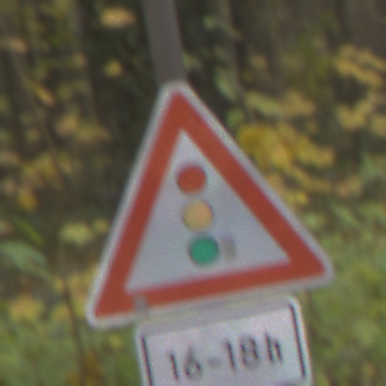
Verkehrszeichen: Lichtzeichenanlage
Zusatzzeichen unten: ZeitangabenOhneBeschraenkungAufWochentage1
Umgebung: Outdoor, Nature
Tageszeit: MorningAfternoon
Wetter: Overcast
Licht: Natural
Jahreszeit: Autumn
Kontrast: LowContrast